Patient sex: M
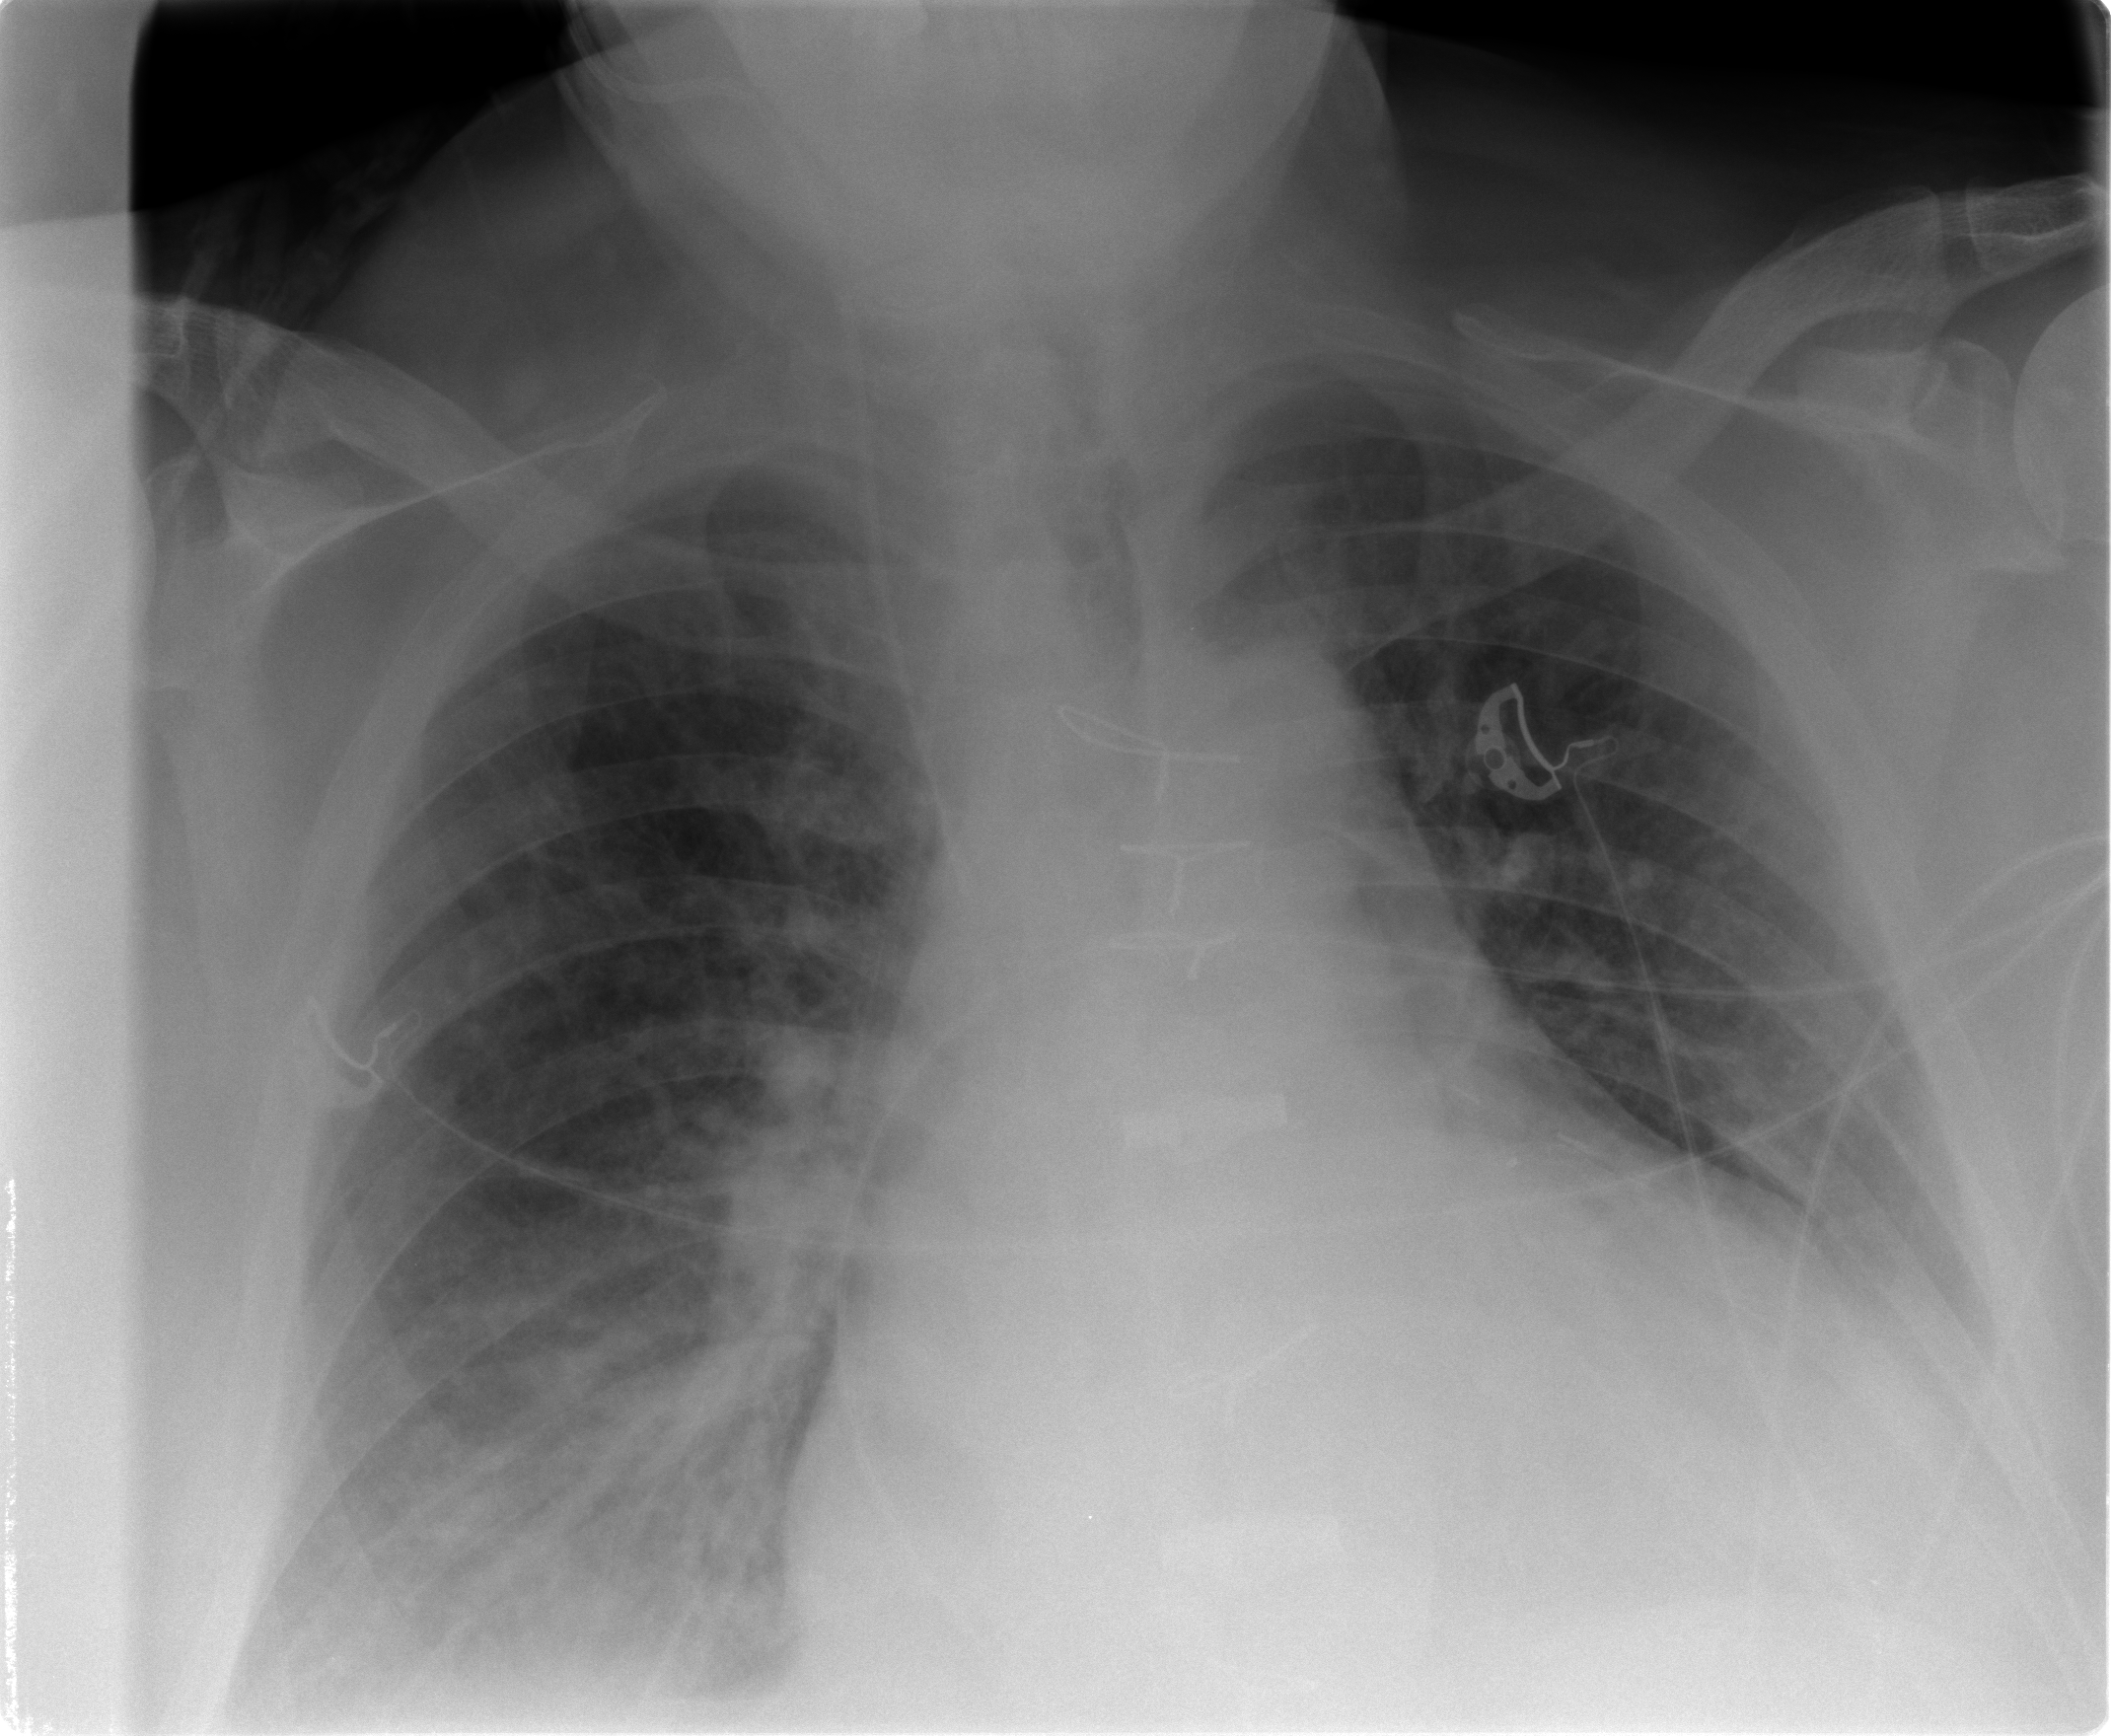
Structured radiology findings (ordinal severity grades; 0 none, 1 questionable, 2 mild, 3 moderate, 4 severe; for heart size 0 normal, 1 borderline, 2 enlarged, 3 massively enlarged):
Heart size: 3
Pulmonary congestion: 2
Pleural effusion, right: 2
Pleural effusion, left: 2
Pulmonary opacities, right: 2
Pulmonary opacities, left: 2
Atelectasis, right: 3
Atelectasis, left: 2